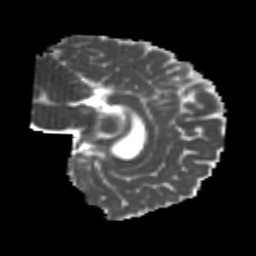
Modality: MD
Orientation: sagittal
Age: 21
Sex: female
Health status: healthy
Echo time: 0.074 s